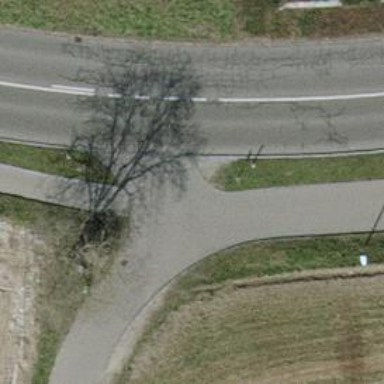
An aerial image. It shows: Asphalt sidewalk path.